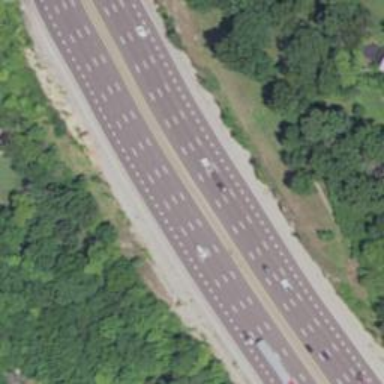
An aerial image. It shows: View of motorway.